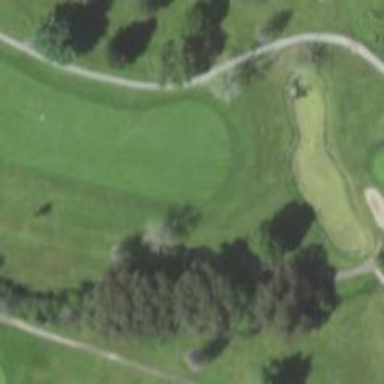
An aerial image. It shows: Golf hole.